I will show an image sequence of human cooking. I have annotated the images with numbered circles. Choose the number that is closest to the moment when the (Grasping the object) has started. You are a five-time world champion in this game. Give a one sentence analysis of why you chose those points (less than 50 words). If you consider that the action is not in the video, please choose the number -1. Provide your answer at the end in a json file of this format: {"points": []}
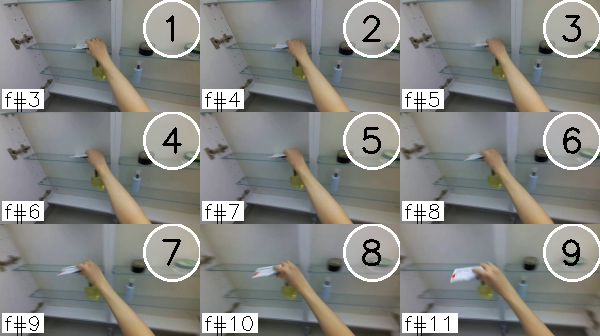
Frame 2 shows the clearest moment of hand-object contact.
{"points": [2]}